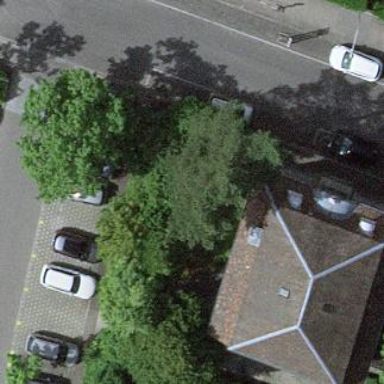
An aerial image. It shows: Detached building with quadruple saltbox roof shape.